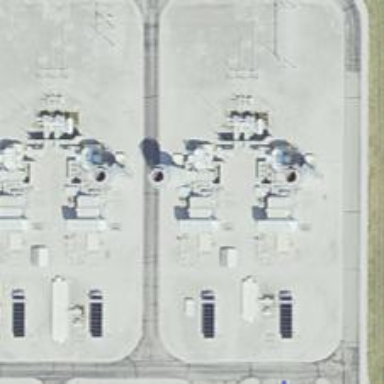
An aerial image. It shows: Gas turbine generator is in use.